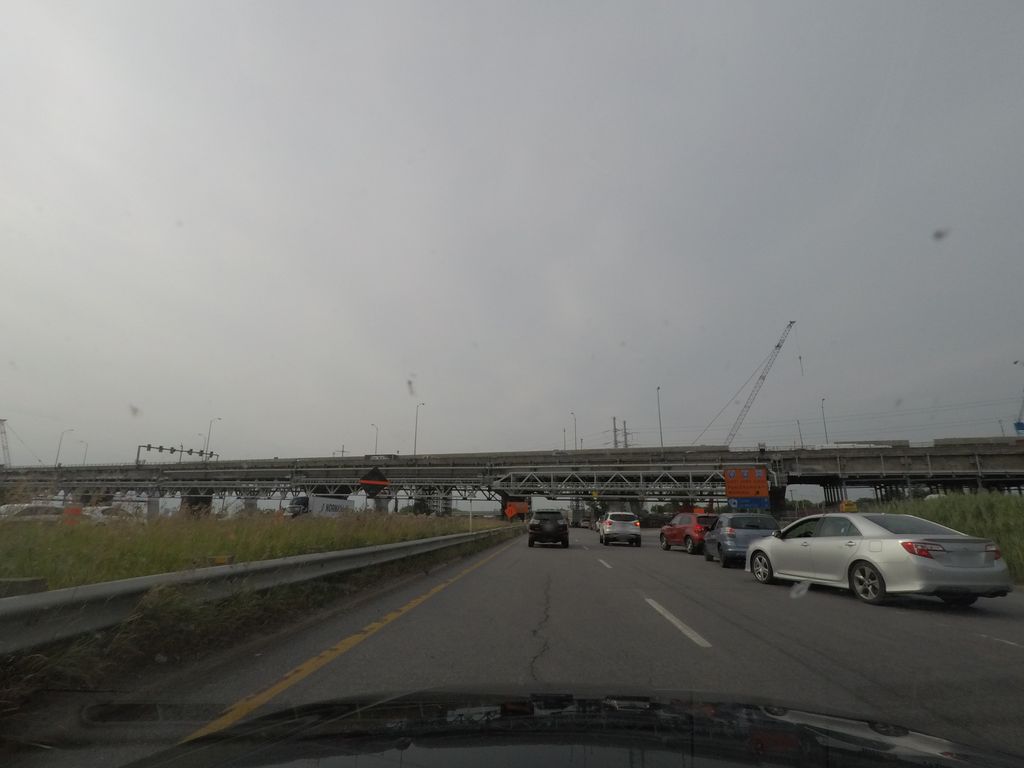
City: montreal